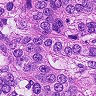
Metastatic tissue present: yes